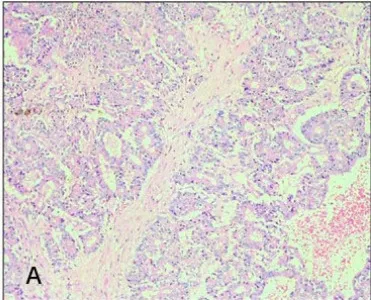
Histopathological findings. Section from cyst wall shows tumour cells arranged in a glandular pattern [hematoxylin, and ,eosin (HE), 100x.
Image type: pathology (h&e)